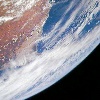
Label: cloud